Question: So i have been trying to update three models i.e.,
'''
from django.db import models
from postlog.models import FlightNum
class pnr(models.Model):
pnr=models.CharField(max_length=9,primary_key=True)
def __str__(self):
return self.pnr
class name(models.Model):
pnr=models.OneToOneField(pnr,on_delete=models.CASCADE,related_name='p1')
name=models.CharField(max_length=10)
def __str__(self):
return self.name
class passenger(models.Model):
pnr=models.OneToOneField(pnr,on_delete=models.CASCADE,primary_key=True,related_name='p2')
name=models.ForeignKey(name,on_delete=models.CASCADE)
dob=models.CharField(max_length=10)
passport_no= models.CharField(max_length=10,blank=True)
fl_no=models.ForeignKey (FlightNum,on_delete=models.SET_NULL,null=True,unique=False)
'''
So what I'm trying to do is create a form where i can take input from the user for pnr,name,dob,passport_no and update all three models at the same time
i have created 3 model forms which look like this:
'''
from Django.forms import ModelForm
from postlog.models import FlightNum
from passenger.models import pnr,name,passenger
class pnrForm(ModelForm):
class Meta:
model = pnr
fields = '__all__'
labels = {
'pnr' : ('PNR')
}
class nameForm(ModelForm):
class Meta:
model = name
fields = ('name',)
labels = {
'name' : ('Name')
}
class passenForm(ModelForm):
class Meta:
model = passenger
fields = ('dob', 'passport_no', 'fl_no')
labels = {
'dob' : ('Date Of Birth'),
'passport_no' : ('Passport Number'),
'fl_no' : ('Flight Number'),
}
'''
my :
'''
from django.shortcuts import render,redirect
from passenger.forms import passenForm, pnrForm, nameForm
from django.views.generic import ListView, CreateView, UpdateView, DeleteView
from django.urls import reverse_lazy
def passengerAdd(request):
if request.method =="POST":
formA = pnrForm(request.POST, prefix= 'pnr')
formB = nameForm(request.POST, prefix= 'name')
formC = passenForm(request.POST, prefix= 'pass')
if formA.is_valid() and formB.is_valid() and formC.is_valid():
fa = formA.save()
fb = formB.save(commit=False)
fb.pnr = fa
fb.save()
fc = formC.save(commit=False)
fc.pnr = fa
fc.name = fb
fc.save()
return redirect(reverse('passenger_list'))
else:
formA = pnrForm(prefix = 'pnr')
formB = nameForm(prefix = 'name')
formC = passenForm(prefix = 'pass')
args = {'formA' : formA, 'formB' : formB, 'formC' : formC}
return render(request, 'passenger_add.html', args)
'''
And i have included all the three forms in html template
the page looks like this
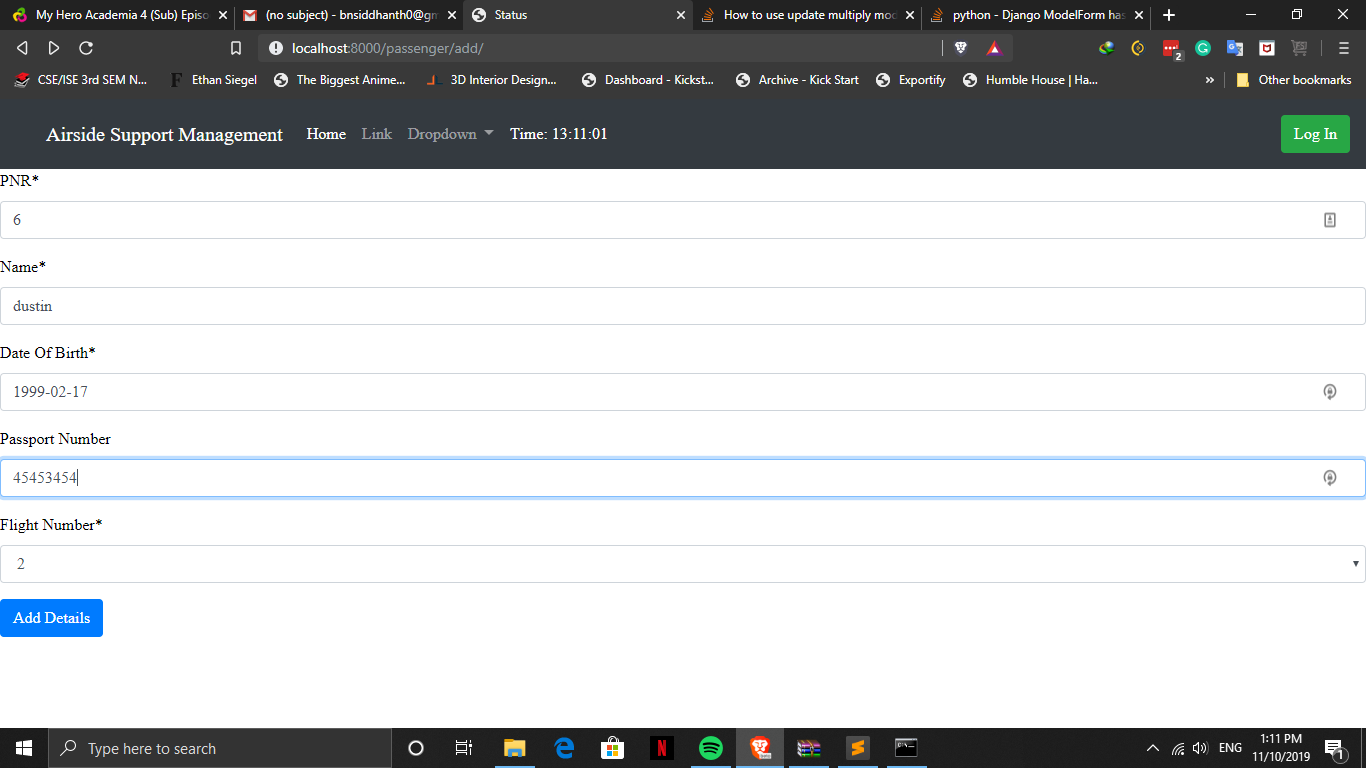
Answer: It returns None because your forms seems like invalid and you have not returned anything when your forms are invalid, so, that's why it is returning None from the "passengerAdd" function
Note:- Python will return None when you don't return anything from the function
You can save multiple forms by passing instances to your form's save method.
Example:-
views.py
'''
from django.shortcuts import render, redirect
from .forms import passenForm, pnrForm, nameForm
from django.views.generic import ListView, CreateView, UpdateView, DeleteView
from django.urls import reverse_lazy
def passengerAdd(request):
if request.method == "POST":
formA = pnrForm(request.POST, prefix='pnr')
formB = nameForm(request.POST, prefix='name')
formC = passenForm(request.POST, prefix='pass')
if formA.is_valid() and formB.is_valid() and formC.is_valid():
a = formA.save()
b = formB.save(a)
c = formC.save(a, b)
return render(request, 'passenger/passenger_home.html')
else:
formA = pnrForm(prefix='pnr')
formB = nameForm(prefix='name')
formC = passenForm(prefix='pass')
args = {'formA': formA, 'formB': formB, 'formC': formC}
return render(request, 'passenger_add.html', args)
'''
forms.py
'''
from django.forms import ModelForm
from .models import pnr, name, passenger
class pnrForm(ModelForm):
class Meta:
model = pnr
fields = '__all__'
labels = {
'pnr': ('PNR')
}
class nameForm(ModelForm):
class Meta:
model = name
fields = ('name',)
labels = {
'name': ('Name')
}
def save(self, b, commit=True):
instance = super(nameForm, self).save(commit=False)
if not self.instance.pk:
# create
if commit:
instance.pnr = b
instance.save()
return instance
class passenForm(ModelForm):
class Meta:
model = passenger
fields = ('dob', 'passport_no')
labels = {
'dob': ('Date Of Birth'),
'passport_no': ('Passport Number'),
}
def save(self, a, b, commit=True):
instance = super(passenForm, self).save(commit=False)
if not self.instance.pk:
# create
if commit:
instance.pnr = a
instance.name = b
instance.save()
return instance
'''